Interaction volume radius: 10 \u00c5
Interaction volume height: 20 \u00c5
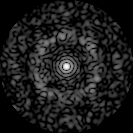
Disorder parameter: 0.7644